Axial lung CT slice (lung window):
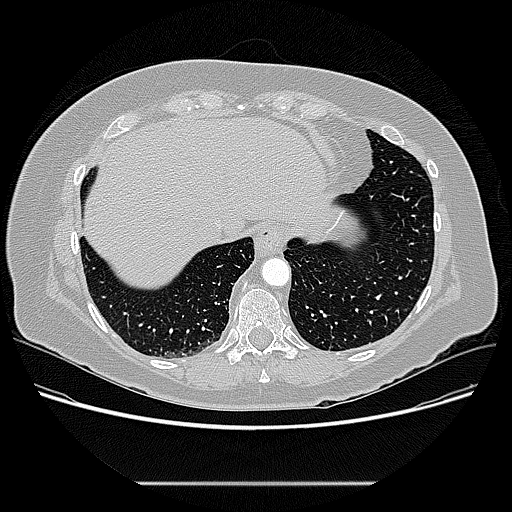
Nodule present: no